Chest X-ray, PA view. Patient: 38 years old, sex F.
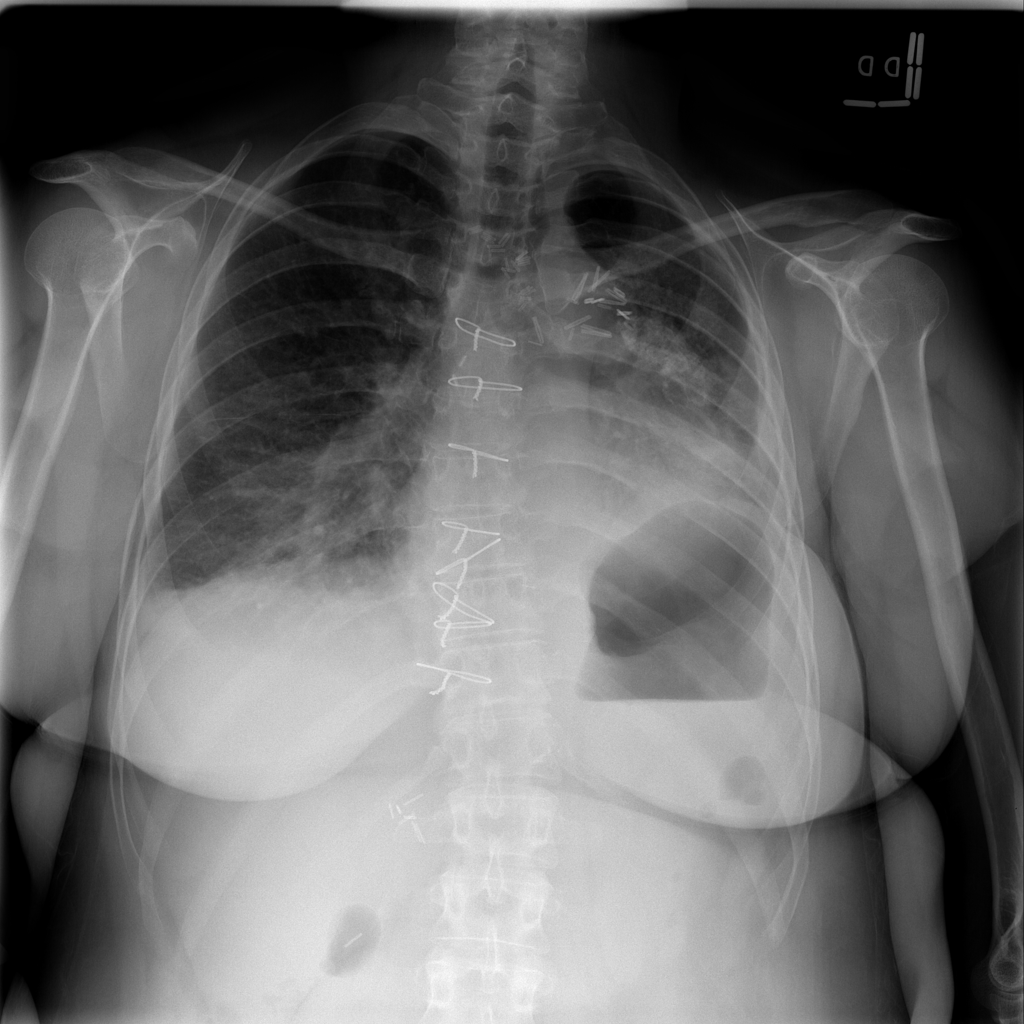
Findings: Atelectasis, Infiltration